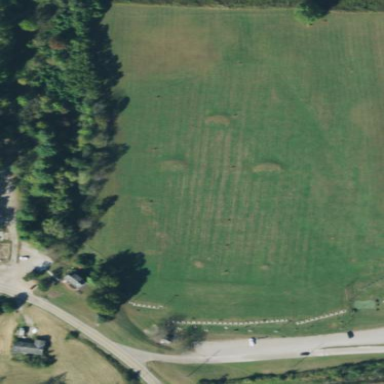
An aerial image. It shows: Grassy area used as driving range for golf.